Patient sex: M
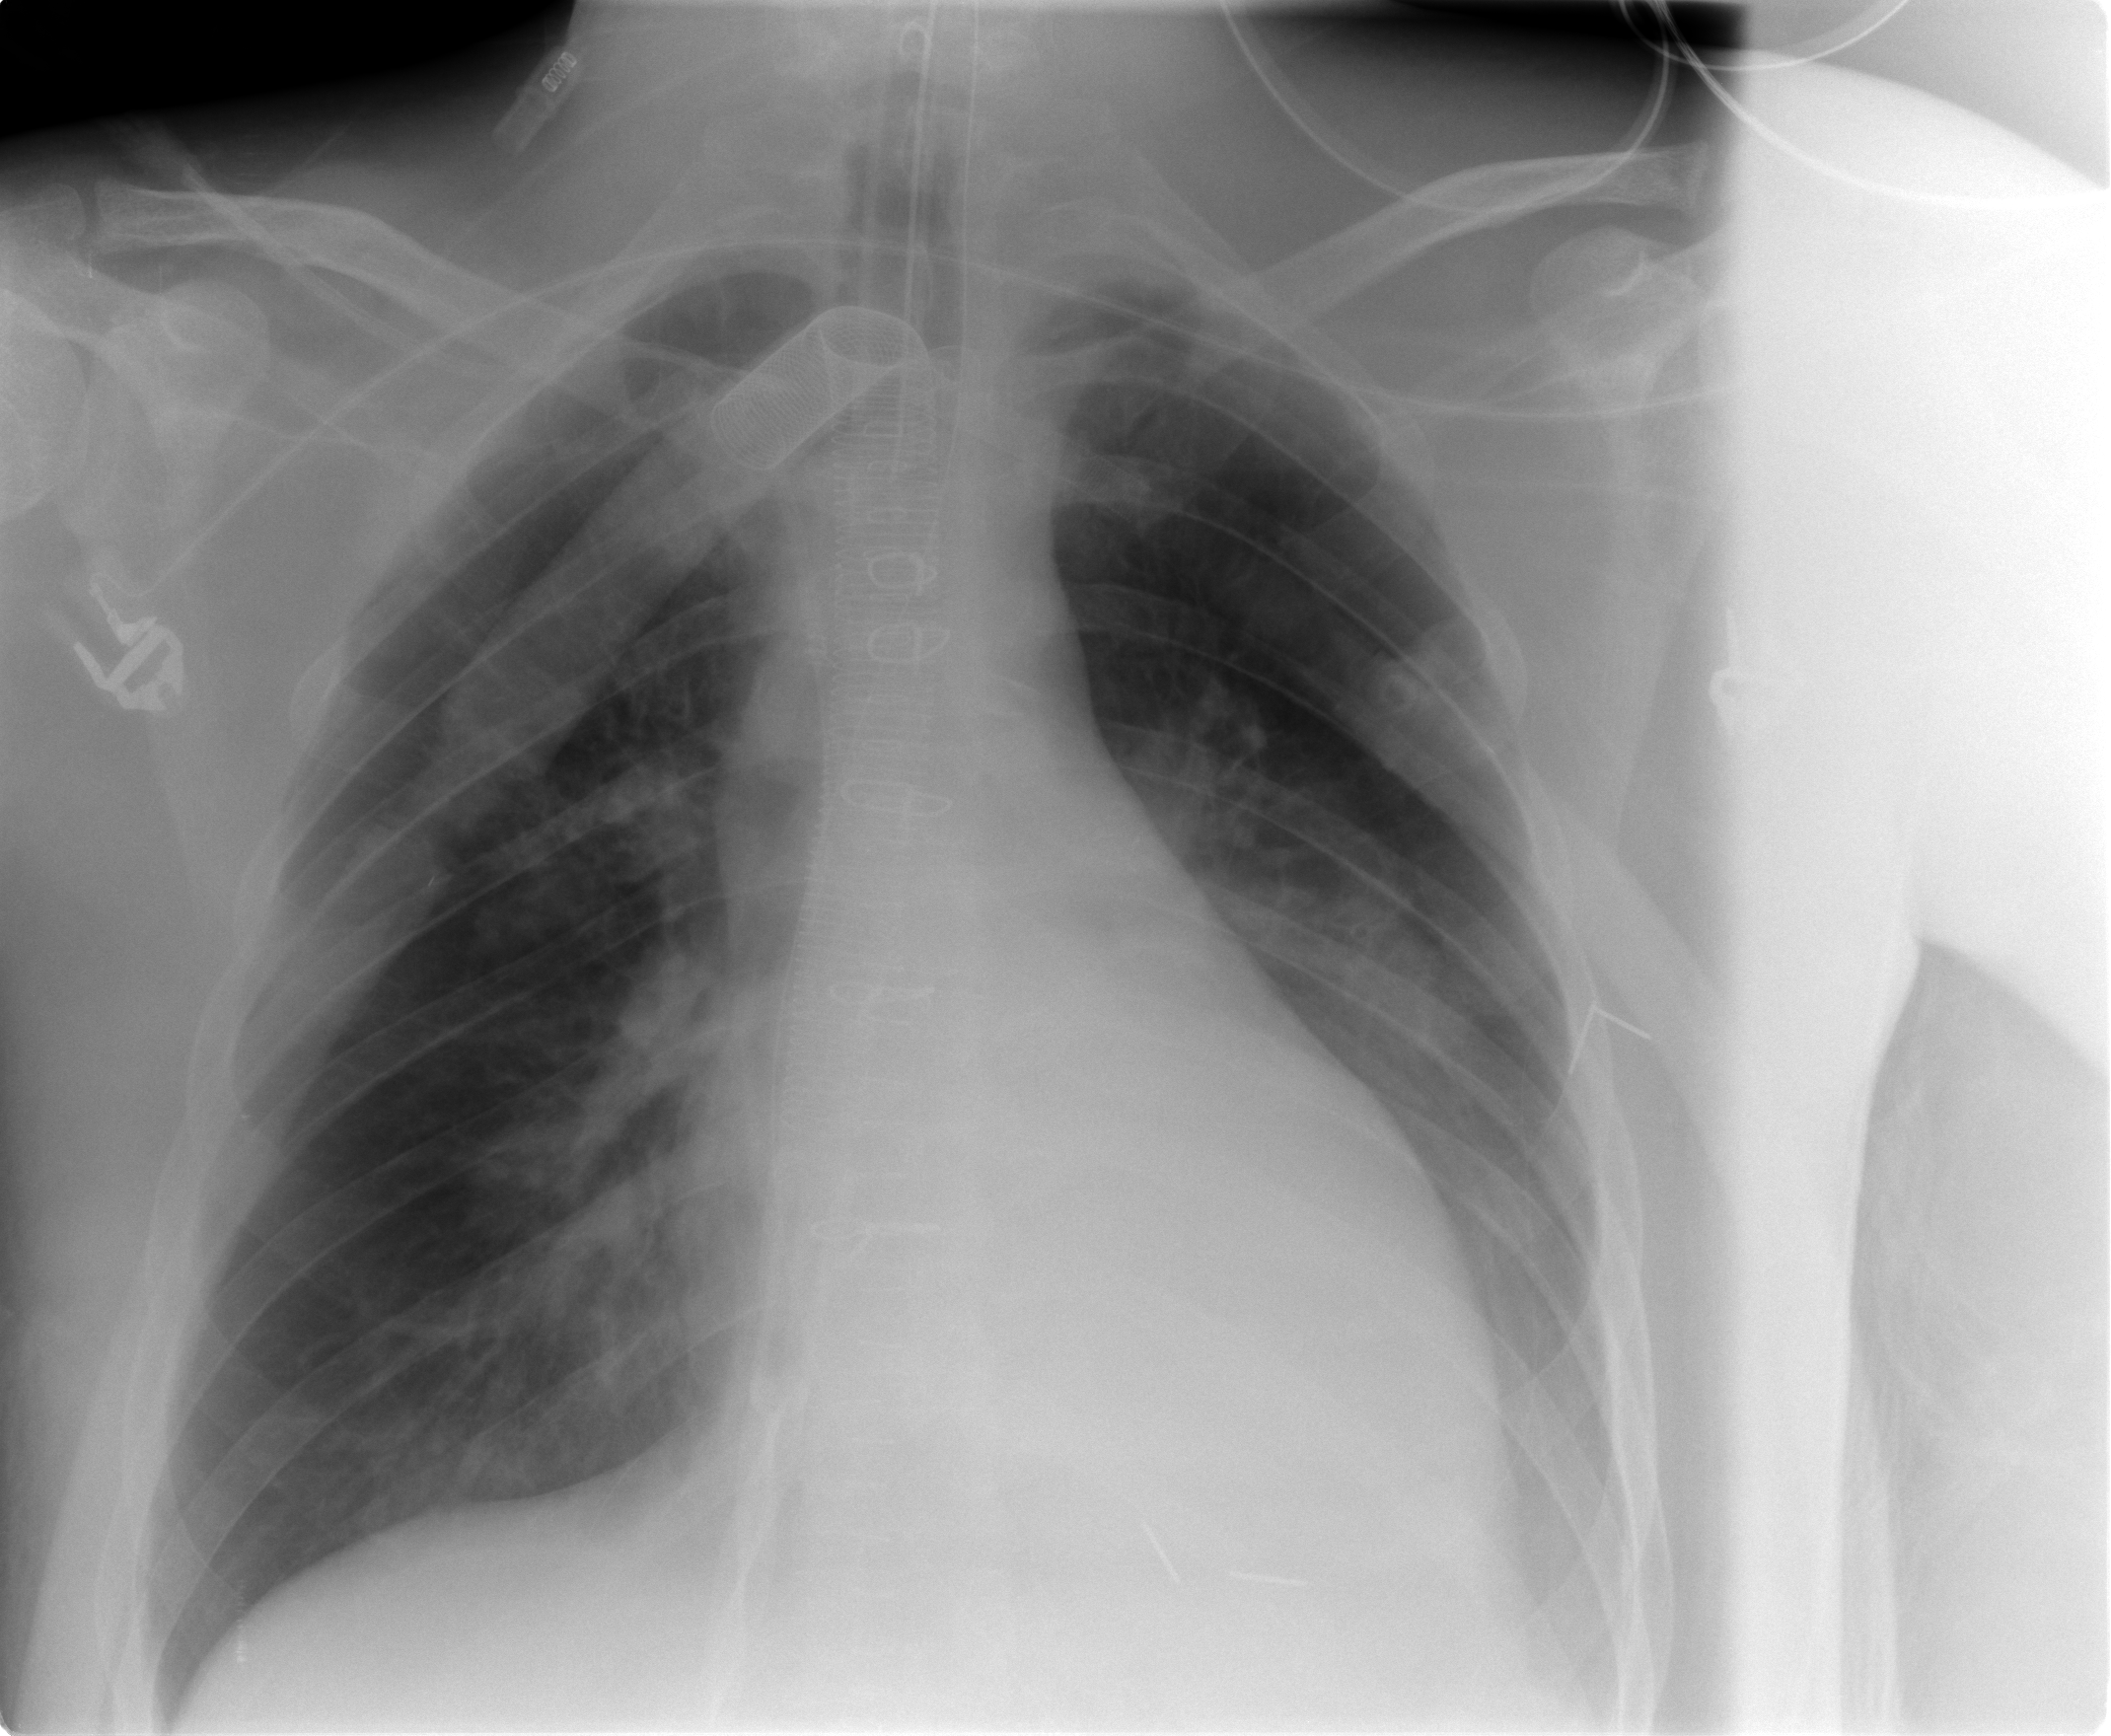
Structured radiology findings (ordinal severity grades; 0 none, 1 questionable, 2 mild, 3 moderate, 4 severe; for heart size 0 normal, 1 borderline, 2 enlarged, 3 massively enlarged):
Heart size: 2
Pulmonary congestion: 2
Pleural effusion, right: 0
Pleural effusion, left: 2
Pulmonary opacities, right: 2
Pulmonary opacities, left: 0
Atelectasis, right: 2
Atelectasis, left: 2